Question: i have just installed .NET Connector and MySql Community Server in order to create an application that is based on connecting to server through LAN
After i run the server on my computer and i type 'status' I can't see the database name.What I'm trying to do is to create a database 'myDb' with 2-tables inside 'users'and 'tasks' and I need to add some columns on each one.
How to and What is the easiest way to create the database, table and columns, is there a something GUI for doing this ?

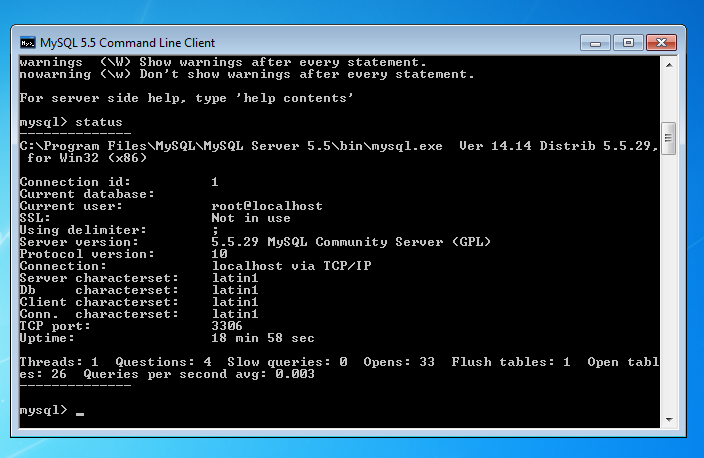
Answer: The easiest way to do it through a GUI is to download and install <URL>, create the 'SCHEMA' and then the tables within it.